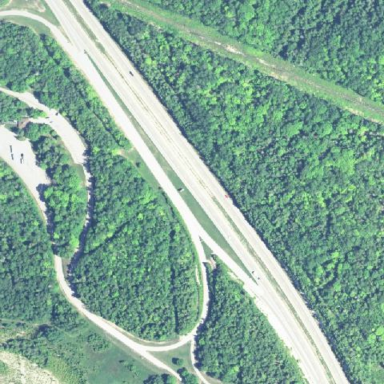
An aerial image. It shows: Rest area on the road.